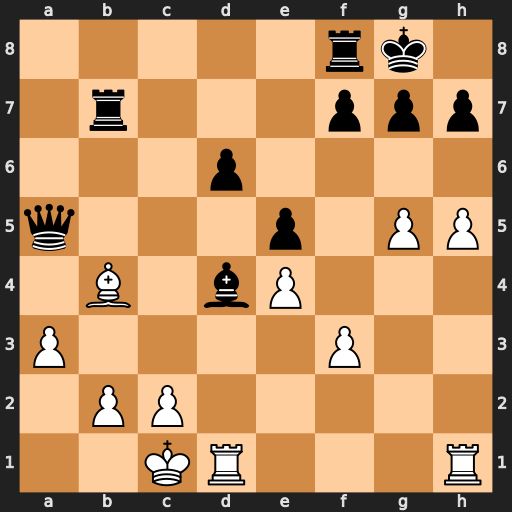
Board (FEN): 5rk1/1r3ppp/3p4/q3p1PP/1B1bP3/P4P2/1PP5/2KR3R
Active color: w
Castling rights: -
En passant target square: -
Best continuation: Bxa5 Bxb2+ Kd2